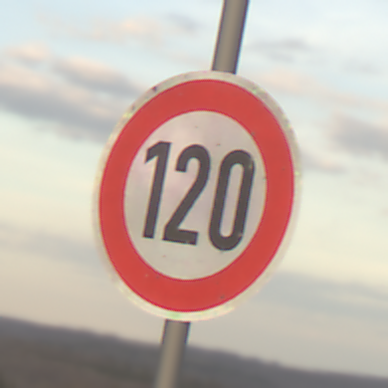
Verkehrszeichen: Geschwindigkeit120
Umgebung: Outdoor, Nature
Tageszeit: SunriseSunset
Wetter: PartlyCloudy
Licht: Natural
Jahreszeit: NotSpecified
Kontrast: LowContrast